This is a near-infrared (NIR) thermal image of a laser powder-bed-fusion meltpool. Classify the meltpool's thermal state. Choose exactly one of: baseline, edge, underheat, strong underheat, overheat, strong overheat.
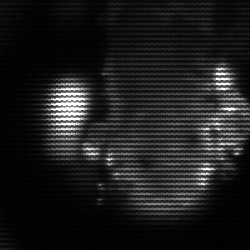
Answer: strong underheat